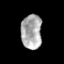
Tissue: prostate
Cell type: T cells
Senescence score: 0.2237
Nuclear area (px): 705
Mean DAPI intensity: 170.289